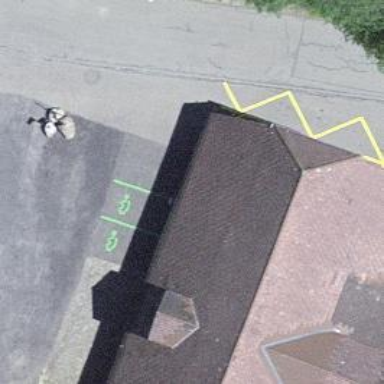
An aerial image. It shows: Charging station.